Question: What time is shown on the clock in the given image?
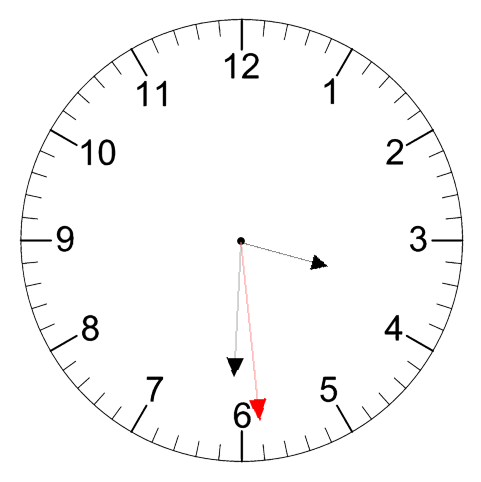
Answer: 03:30:29